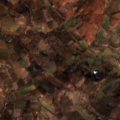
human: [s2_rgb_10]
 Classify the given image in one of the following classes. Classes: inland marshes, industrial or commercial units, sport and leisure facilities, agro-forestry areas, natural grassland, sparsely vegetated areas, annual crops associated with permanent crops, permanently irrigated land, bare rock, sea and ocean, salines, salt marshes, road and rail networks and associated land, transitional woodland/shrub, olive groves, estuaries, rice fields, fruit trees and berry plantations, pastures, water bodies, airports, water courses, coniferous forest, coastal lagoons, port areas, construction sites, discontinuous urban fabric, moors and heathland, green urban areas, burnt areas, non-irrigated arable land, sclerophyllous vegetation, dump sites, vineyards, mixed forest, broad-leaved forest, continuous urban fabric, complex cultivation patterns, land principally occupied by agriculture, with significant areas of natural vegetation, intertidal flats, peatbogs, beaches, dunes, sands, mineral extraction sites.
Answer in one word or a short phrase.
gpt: complex cultivation patterns, land principally occupied by agriculture, with significant areas of natural vegetation, broad-leaved forest